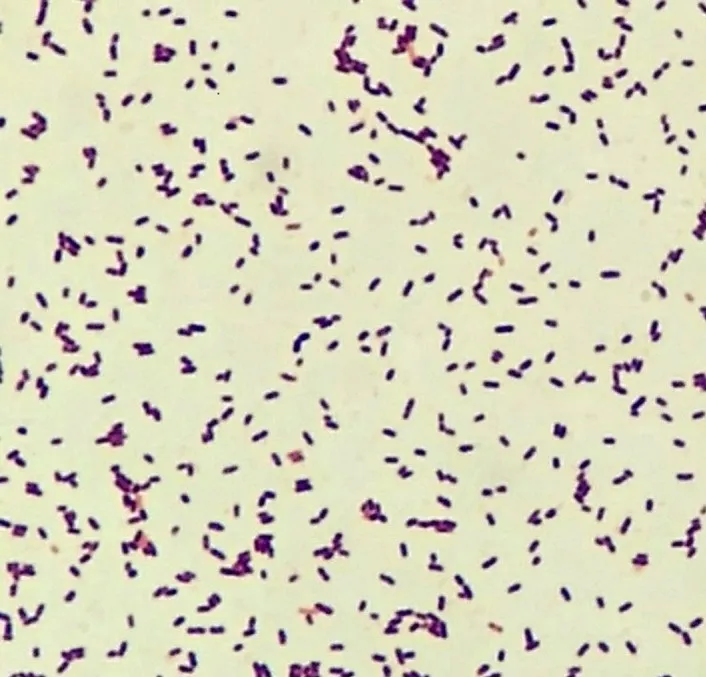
Microscopic examination of Listeria monocytogenes with Gram stain of blood culture.
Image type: pathology (gram)